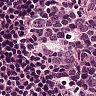
Metastatic tissue present: no